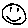
Label: smiley face